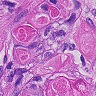
Metastatic tissue present: yes